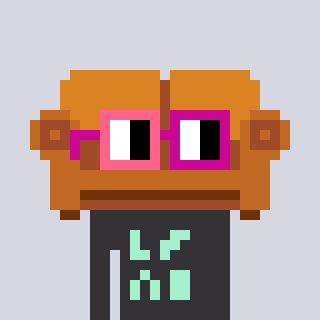
a pixel art character with square pink and red glasses, a couch-shaped head and a grayscale-colored body on a cool background